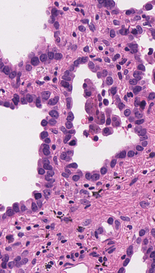
Tumor epithelial tissue: yes
Tumor-associated stroma tissue: yes
Normal tissue: no